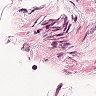
Metastatic tissue present: no